Interaction volume radius: 10 \u00c5
Interaction volume height: 20 \u00c5
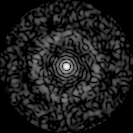
Disorder parameter: 0.8423